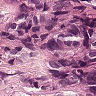
Metastatic tissue present: yes